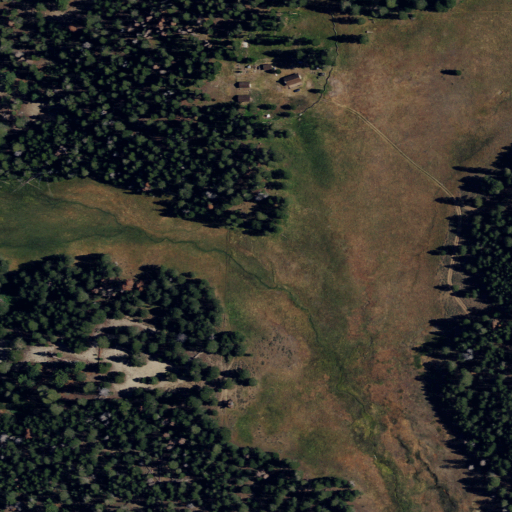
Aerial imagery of plain(s) in California named Bakeoven Meadow containing herbaceous wetlands, evergreen forest, woody wetlands, shrub, and open development